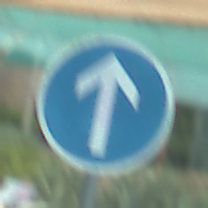
Verkehrszeichen: VorgeschriebeneFahrtrichtungGeradeaus
Umgebung: Roofed, Special
Tageszeit: MorningAfternoon
Wetter: PartlyCloudy
Licht: Natural
Jahreszeit: NotSpecified
Kontrast: MediumContrast